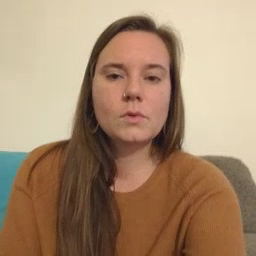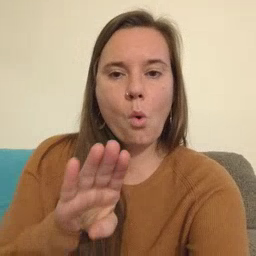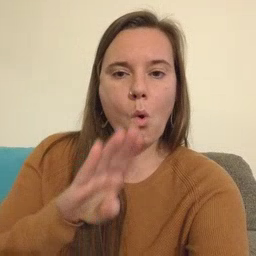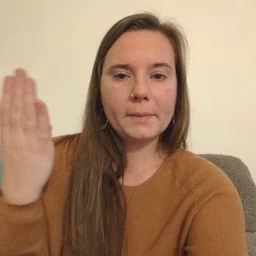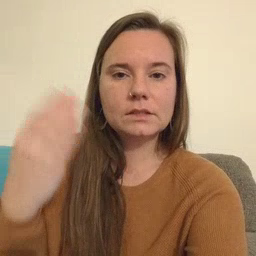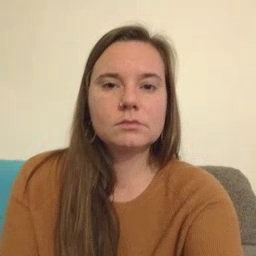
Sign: open